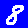
Digit: 8